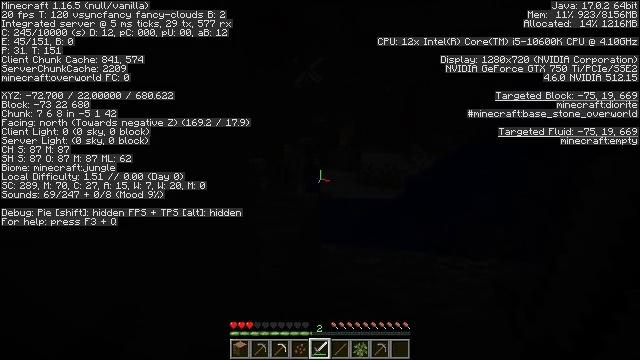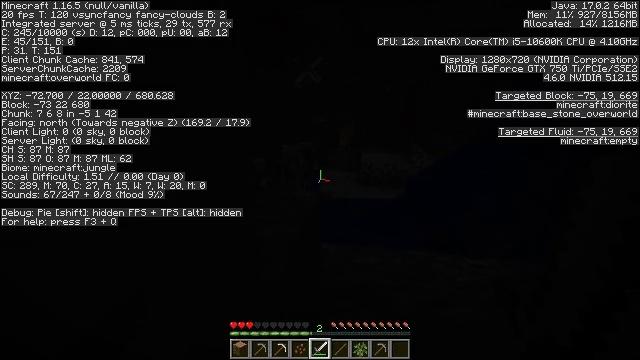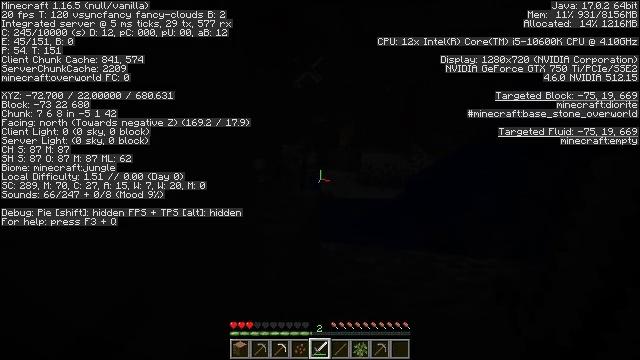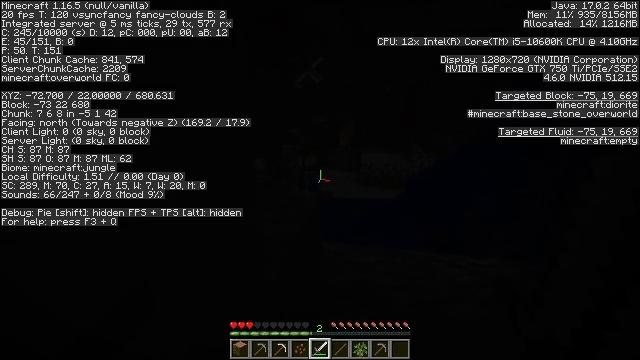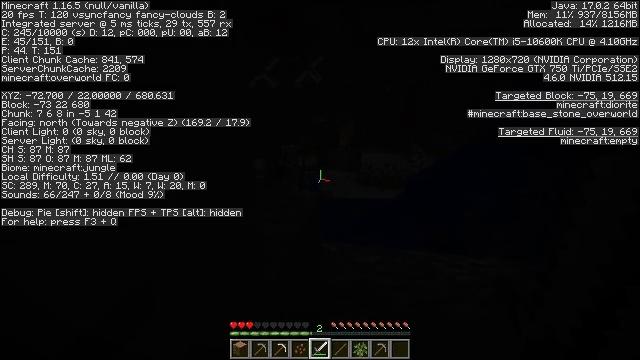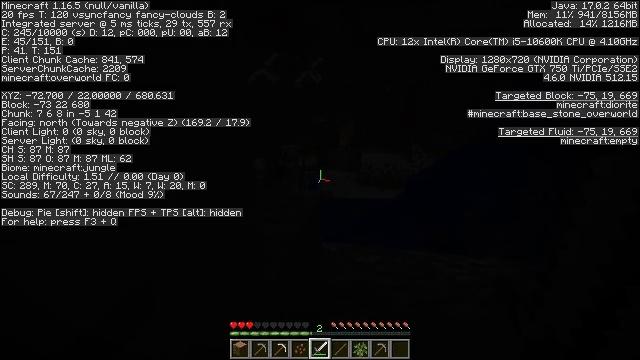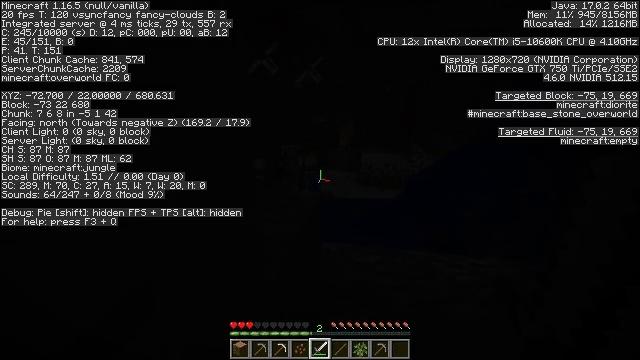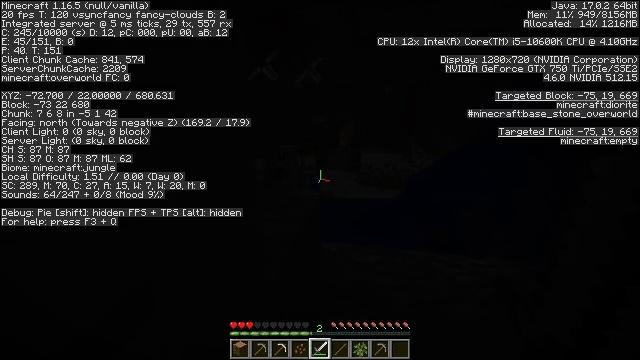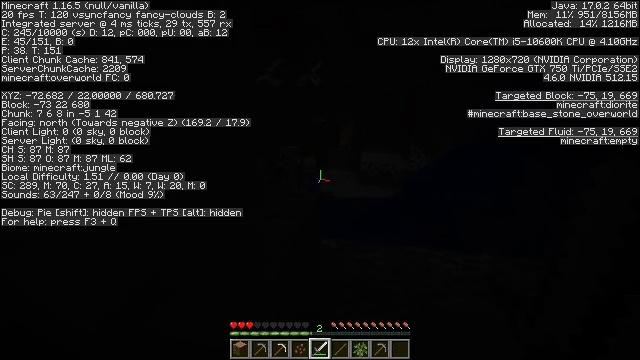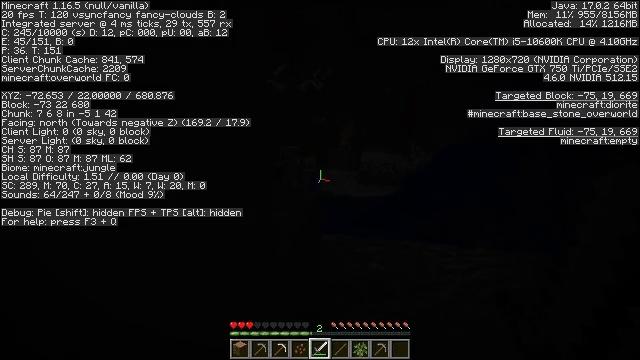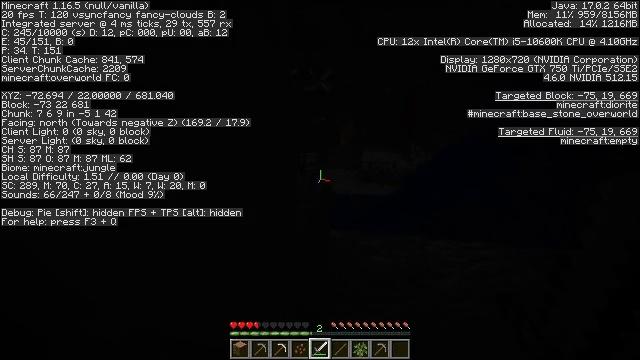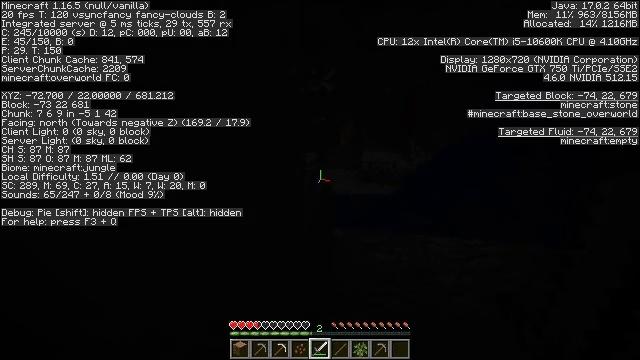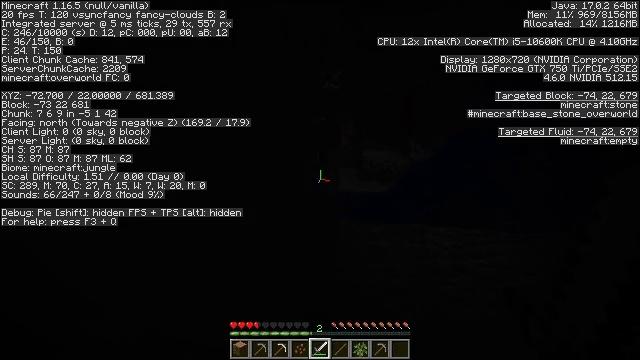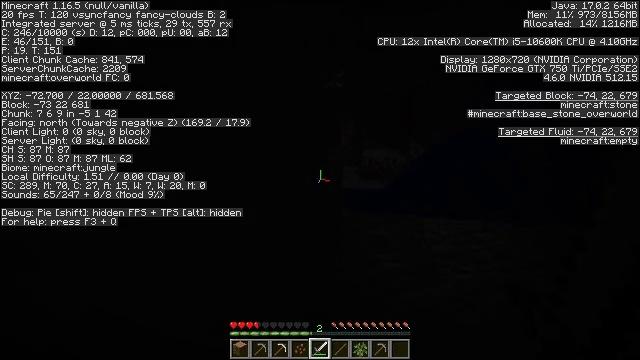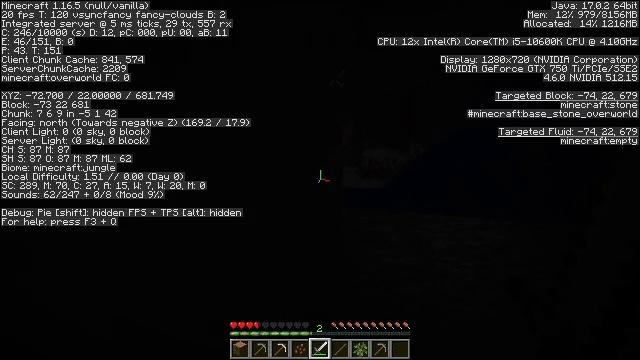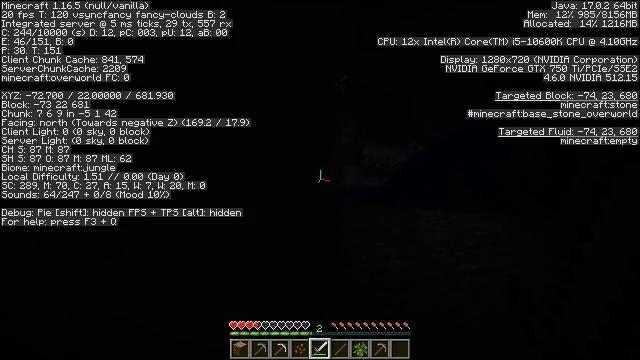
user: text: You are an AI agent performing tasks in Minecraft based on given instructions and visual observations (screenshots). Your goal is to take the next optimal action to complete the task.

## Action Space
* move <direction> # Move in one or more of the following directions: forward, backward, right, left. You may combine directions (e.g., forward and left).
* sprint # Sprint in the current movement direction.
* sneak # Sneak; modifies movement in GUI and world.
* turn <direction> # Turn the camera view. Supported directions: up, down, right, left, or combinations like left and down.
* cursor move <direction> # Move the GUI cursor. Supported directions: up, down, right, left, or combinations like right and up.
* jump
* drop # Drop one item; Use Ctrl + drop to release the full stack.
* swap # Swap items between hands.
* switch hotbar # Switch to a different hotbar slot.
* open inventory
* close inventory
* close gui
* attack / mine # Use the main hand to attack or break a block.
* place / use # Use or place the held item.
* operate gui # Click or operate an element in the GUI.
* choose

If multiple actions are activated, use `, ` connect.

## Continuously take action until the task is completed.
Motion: motion action
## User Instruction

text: Kill a skeleton.
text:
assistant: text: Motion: no_op
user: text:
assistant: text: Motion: no_op
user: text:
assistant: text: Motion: no_op
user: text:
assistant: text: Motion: no_op
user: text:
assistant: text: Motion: no_op
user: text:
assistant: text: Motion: no_op
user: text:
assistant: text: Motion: no_op
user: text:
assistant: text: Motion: move back
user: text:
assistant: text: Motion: move back
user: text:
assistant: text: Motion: move back and move left
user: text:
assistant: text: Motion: move back and move left
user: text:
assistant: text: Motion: move back and move left
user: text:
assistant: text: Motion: move back and move left
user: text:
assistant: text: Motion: move back and move left
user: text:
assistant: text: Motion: move back and move left
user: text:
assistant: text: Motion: move left
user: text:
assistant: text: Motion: no_op
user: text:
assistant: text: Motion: no_op
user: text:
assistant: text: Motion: no_op
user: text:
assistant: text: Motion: no_op
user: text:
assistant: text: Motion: no_op
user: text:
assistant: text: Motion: no_op
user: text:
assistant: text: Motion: no_op
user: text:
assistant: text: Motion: no_op
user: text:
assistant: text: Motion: no_op
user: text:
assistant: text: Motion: no_op
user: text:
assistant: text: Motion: no_op
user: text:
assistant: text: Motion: no_op
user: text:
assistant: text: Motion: no_op
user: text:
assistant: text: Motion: no_op